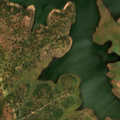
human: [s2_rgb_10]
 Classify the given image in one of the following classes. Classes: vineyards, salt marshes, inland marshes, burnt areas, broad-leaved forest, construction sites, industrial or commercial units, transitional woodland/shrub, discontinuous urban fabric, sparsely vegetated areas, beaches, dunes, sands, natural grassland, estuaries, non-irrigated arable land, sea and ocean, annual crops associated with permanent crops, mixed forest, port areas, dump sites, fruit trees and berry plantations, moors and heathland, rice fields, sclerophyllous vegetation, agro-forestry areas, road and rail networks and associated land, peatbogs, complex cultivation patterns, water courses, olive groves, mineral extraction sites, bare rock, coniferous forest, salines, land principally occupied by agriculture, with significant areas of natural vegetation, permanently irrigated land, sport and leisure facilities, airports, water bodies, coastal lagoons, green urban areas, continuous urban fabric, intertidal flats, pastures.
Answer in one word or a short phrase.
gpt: continuous urban fabric